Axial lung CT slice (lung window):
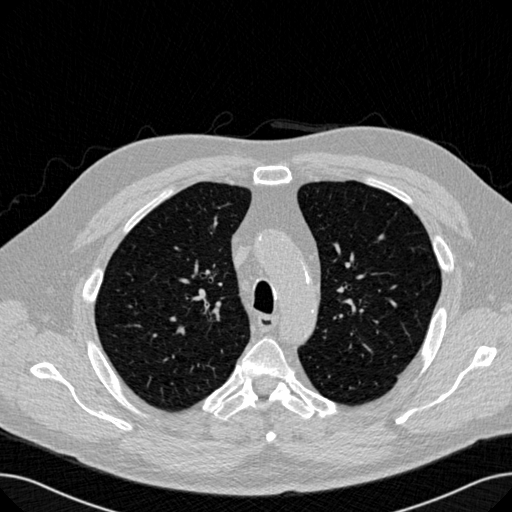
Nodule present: no